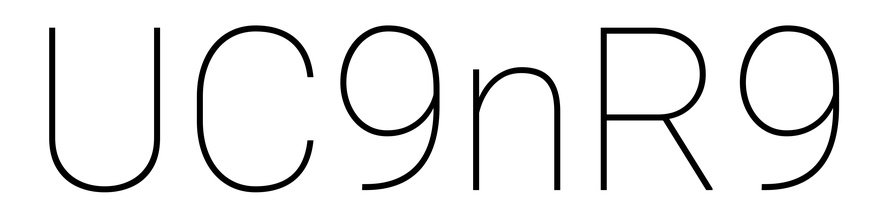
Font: Roboto_Thin